Brain MRI, t2w sequence, axial 2D slice.
Patient: age 31, sex M, weight 80 kg, height 1.78 m
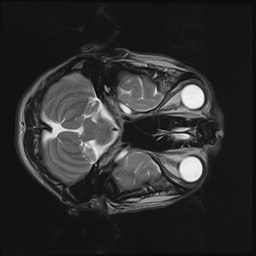